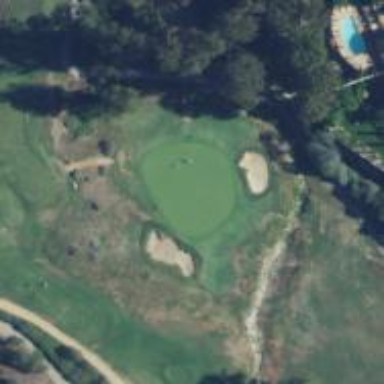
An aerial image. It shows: Golf hole.